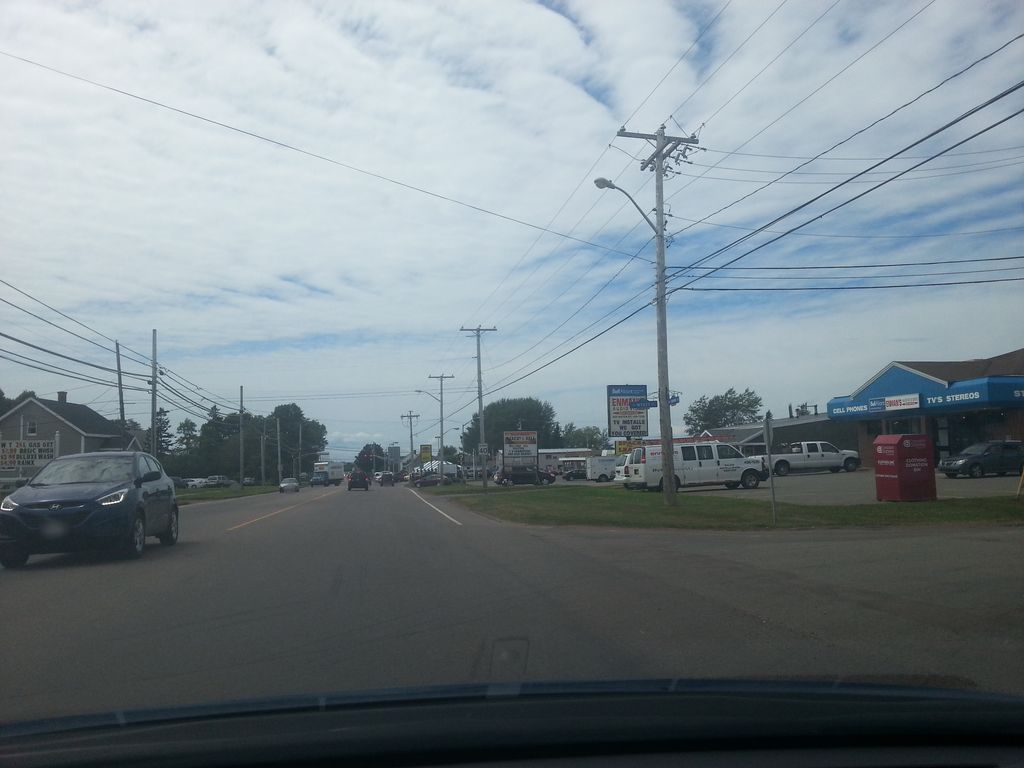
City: charlottetown